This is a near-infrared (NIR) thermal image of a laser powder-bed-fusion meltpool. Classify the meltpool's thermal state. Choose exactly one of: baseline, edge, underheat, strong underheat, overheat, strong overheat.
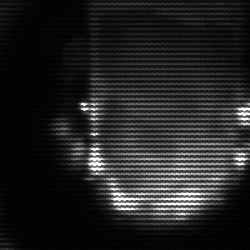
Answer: baseline